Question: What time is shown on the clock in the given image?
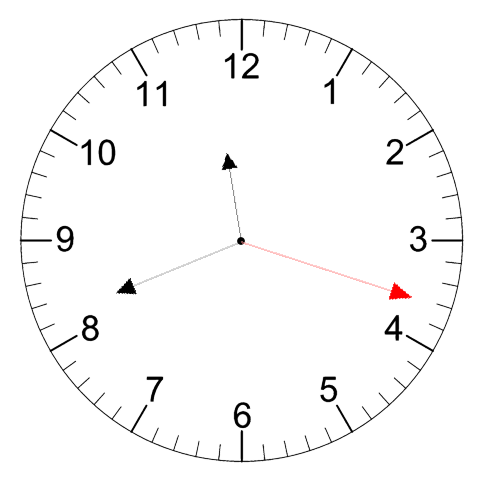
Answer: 11:41:18